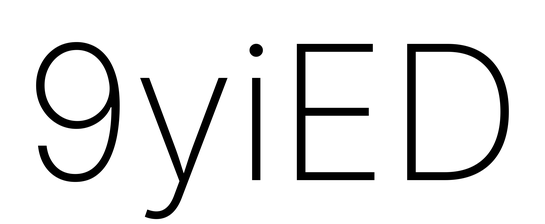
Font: Inter_ExtraLight